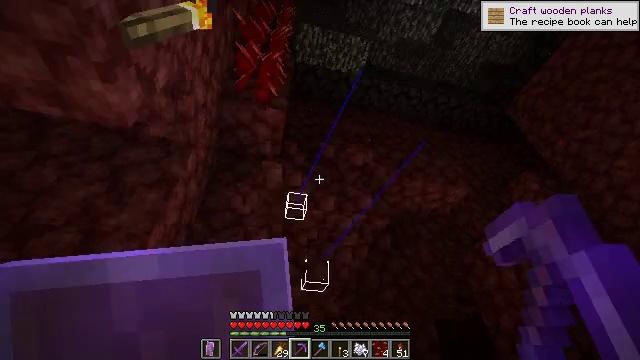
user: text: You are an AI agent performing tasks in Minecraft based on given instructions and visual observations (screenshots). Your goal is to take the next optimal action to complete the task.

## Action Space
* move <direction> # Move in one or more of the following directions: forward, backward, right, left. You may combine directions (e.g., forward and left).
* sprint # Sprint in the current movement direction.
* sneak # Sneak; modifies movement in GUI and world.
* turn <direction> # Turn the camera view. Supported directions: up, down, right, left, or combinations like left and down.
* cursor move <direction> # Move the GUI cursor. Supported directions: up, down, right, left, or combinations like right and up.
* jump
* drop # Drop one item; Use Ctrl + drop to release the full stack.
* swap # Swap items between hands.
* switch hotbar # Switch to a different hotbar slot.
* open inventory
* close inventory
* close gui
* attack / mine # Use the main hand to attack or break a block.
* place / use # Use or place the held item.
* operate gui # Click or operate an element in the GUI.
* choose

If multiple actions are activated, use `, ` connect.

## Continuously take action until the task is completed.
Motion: motion action
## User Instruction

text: Attack the netherrack to gather it.
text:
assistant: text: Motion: no_op